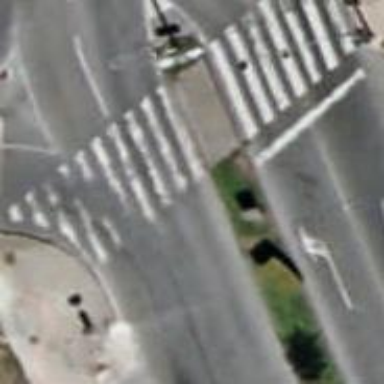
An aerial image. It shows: Road crossing with traffic signals.